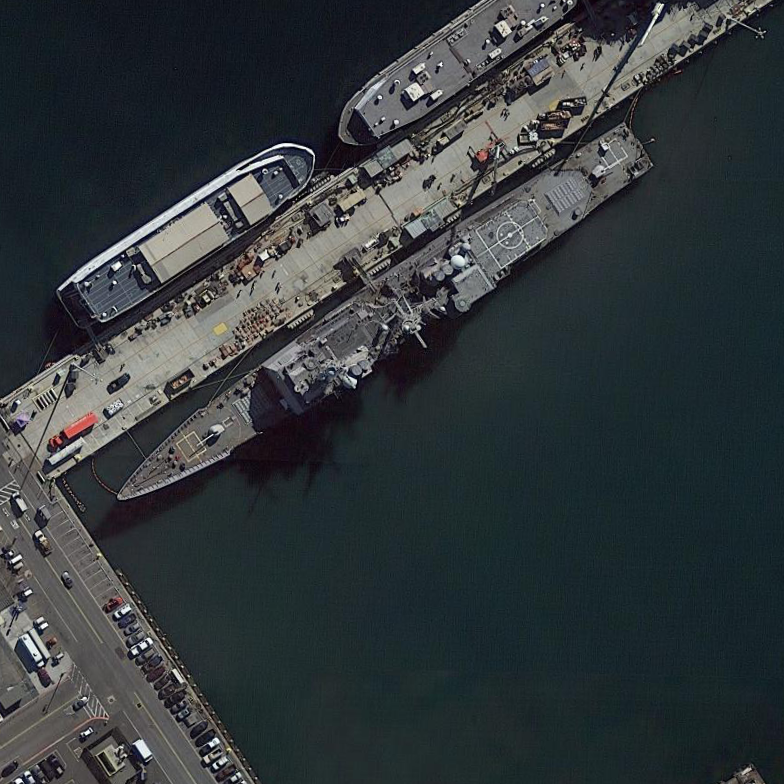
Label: cruiser